Field crop: maize
Growth stage: 2
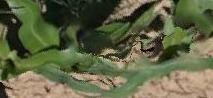
Species: maize